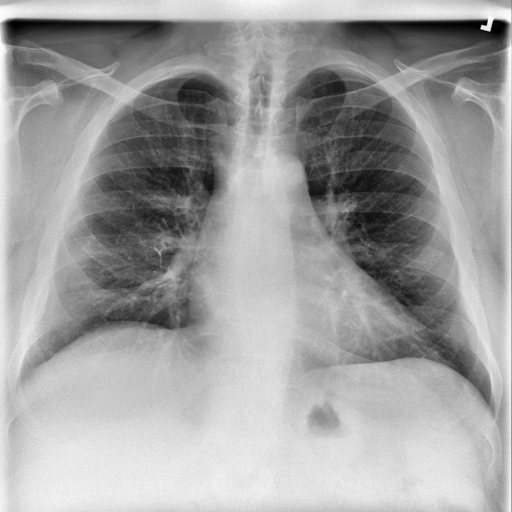
Finding: NORMAL